Question: I'm trying to figure out how i should proceed fox fixing below code using Swift 3.
'''
let paths = NSSearchPathForDirectoriesInDomains(.libraryDirectory, .userDomainMask, true) as NSArray
for path in paths {
let dir = path as! String
print("the paths are \(path)")
let urlToExclude = NSURL.fileURL(withPath: dir)
do {
try urlToExclude.setResourceValue(NSNumber(value: true), forKey: URLResourceKey.isExcludedFromBackupKey)
} catch { print("failed to set resource value") }
}
'''
The error that i'm getting is
I used the above code for excluding files from backing up to the iCloud and it used to work fine for previous version of Swift but after updating to Xcode 8 I'm just stuck.
I would really appreciate any help or suggestions.
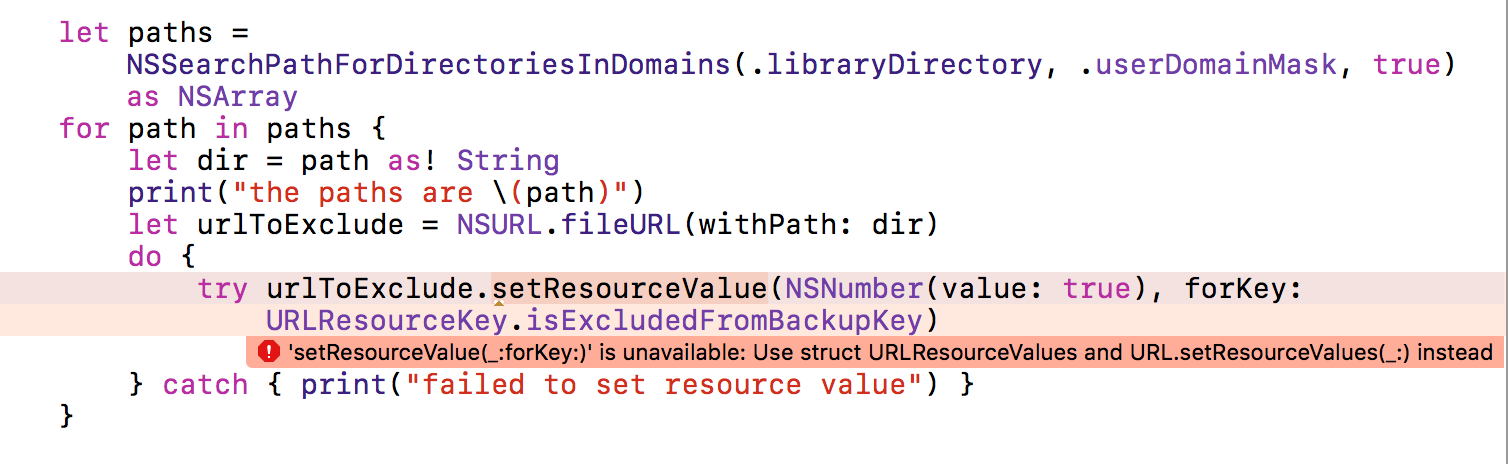
Answer: The Xcode suggestion "Use struct URLResourceValues and URL.setResourceValues(_:) instead" is prompting you to write something like this:
'''
let paths = NSSearchPathForDirectoriesInDomains(.libraryDirectory, .userDomainMask, true)
for dir in paths {
print("the paths are \(dir)")
var urlToExclude = URL(fileURLWithPath: dir)
do {
var resourceValues = URLResourceValues()
resourceValues.isExcludedFromBackup = true
try urlToExclude.setResourceValues(resourceValues)
} catch { print("failed to set resource value") }
}
'''
Please try.
Please note that the file URL has to be a var - if it's a let you will get strange error messages (see comments).